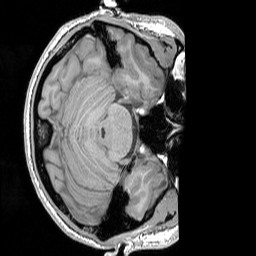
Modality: T1w
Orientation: axial
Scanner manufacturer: siemens
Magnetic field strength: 3 T
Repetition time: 1.83 s
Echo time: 0.00303 s